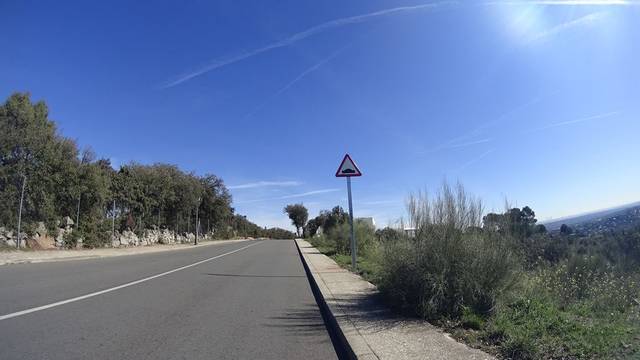
Region: Spain
Coordinates: 40.575, -3.913